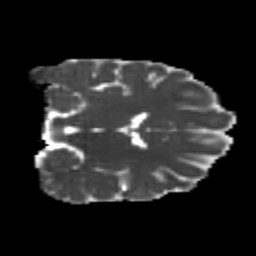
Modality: MD
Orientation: coronal
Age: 20
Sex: female
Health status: healthy
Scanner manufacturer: philips
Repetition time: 7.385 s
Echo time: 0.08599 s